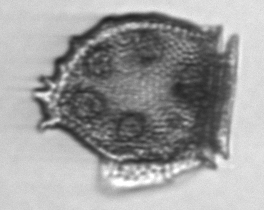
Label: Dinophysis_norvegica